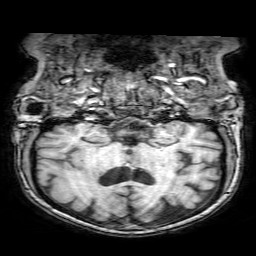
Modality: T1w
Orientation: sagittal
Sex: female
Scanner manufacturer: philips
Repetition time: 0.008441 s
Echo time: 0.00395 s